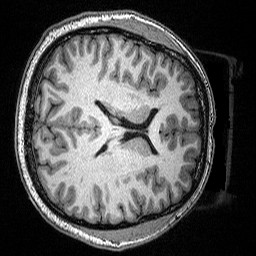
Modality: T1w
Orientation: axial
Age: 31
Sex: male
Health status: healthy
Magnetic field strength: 3 T
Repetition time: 2.53 s
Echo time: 0.00331 s